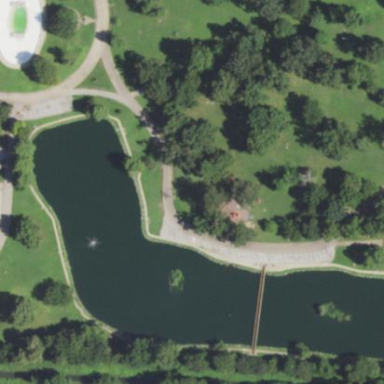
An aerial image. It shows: Peaceful pond surrounded by nature.